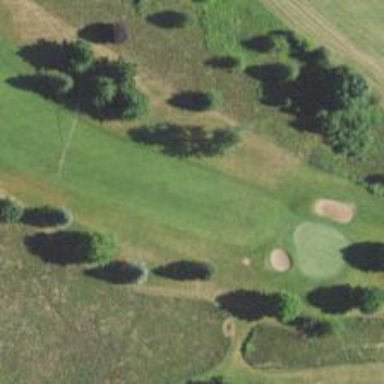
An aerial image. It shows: View of golf hole.